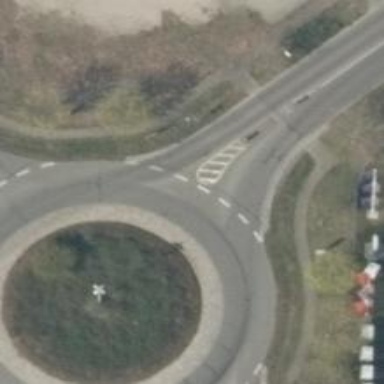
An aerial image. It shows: Tertiary road with asphalt surface leading to roundabout junction.